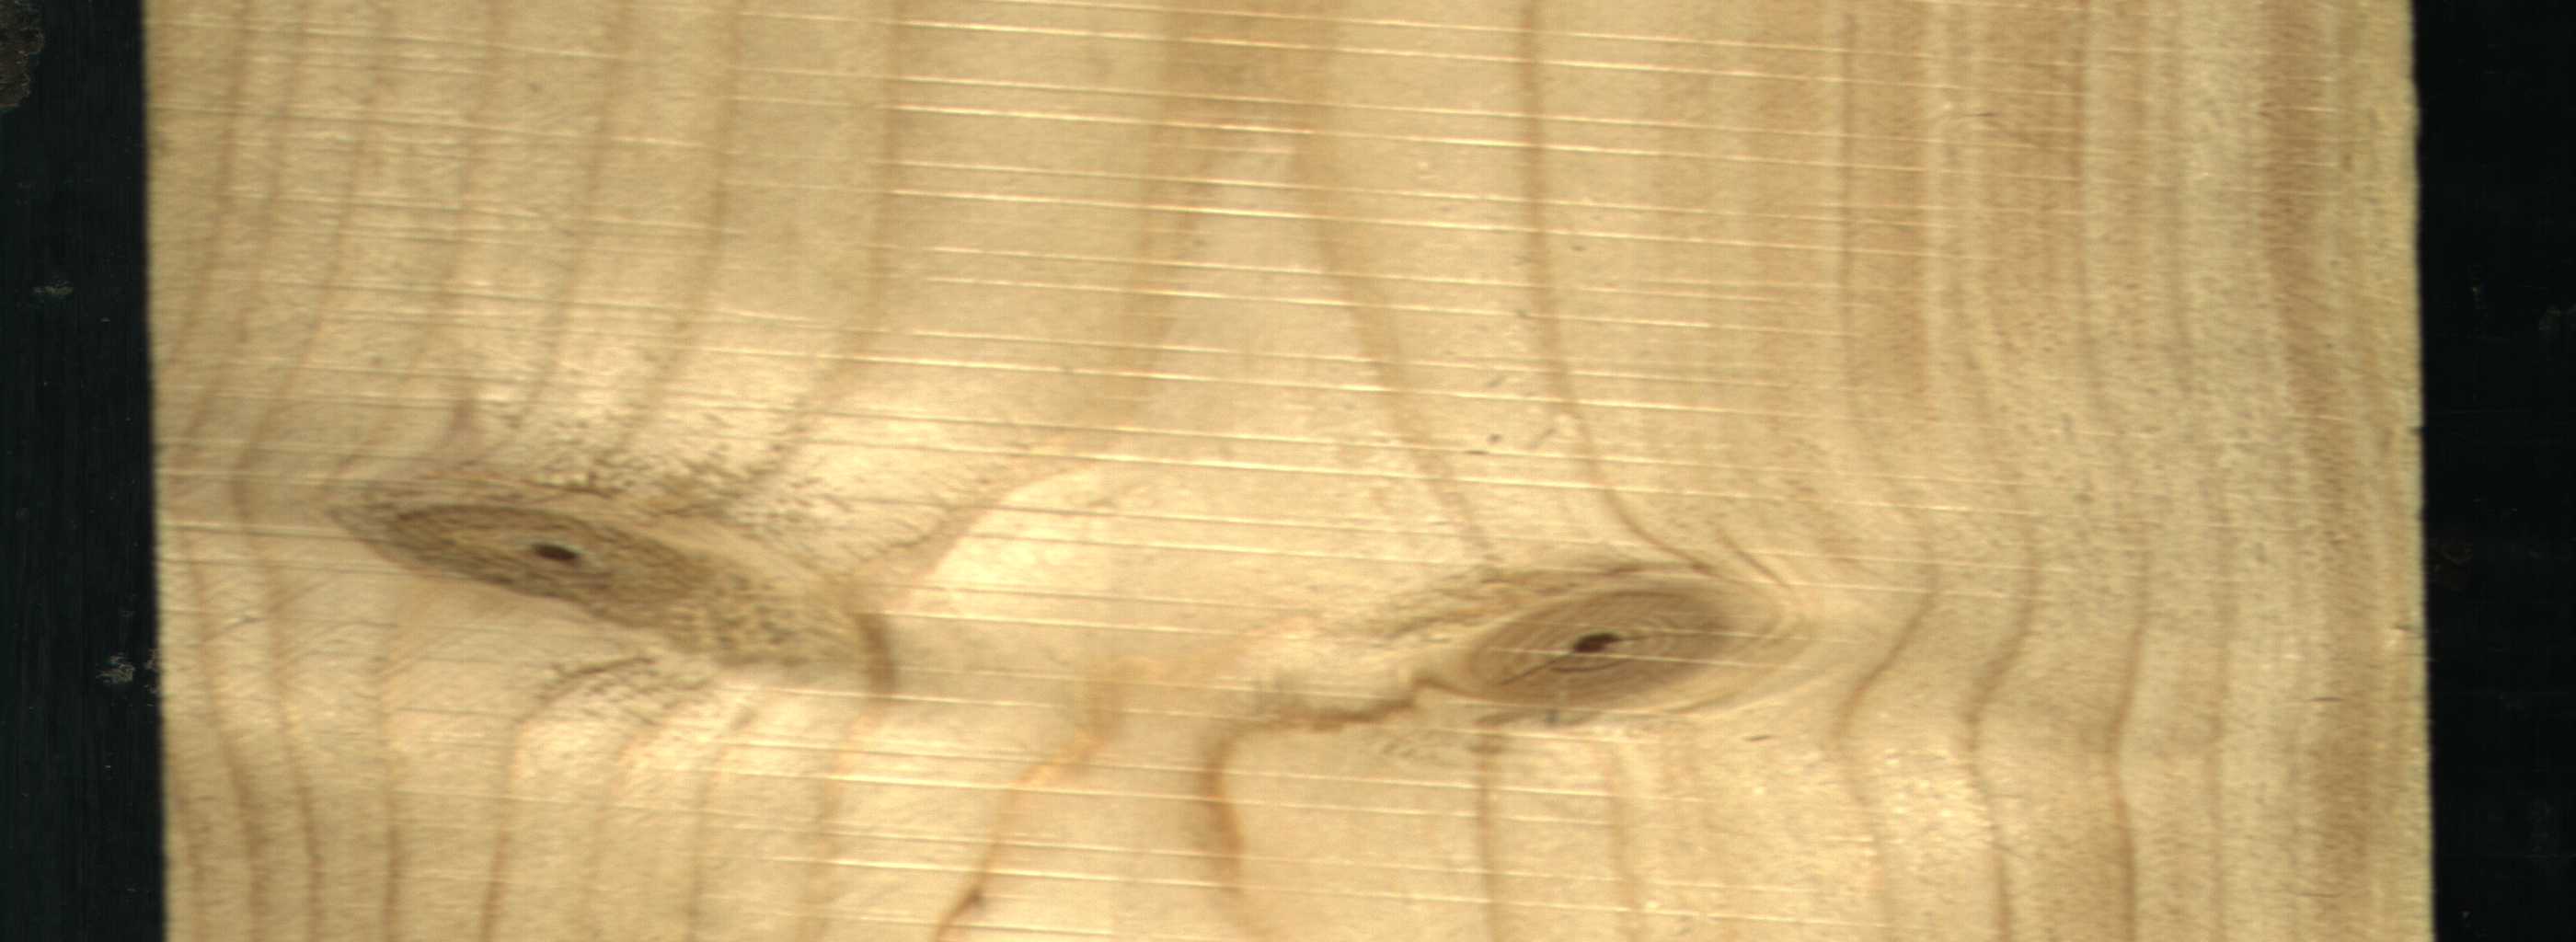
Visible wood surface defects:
Live_Knot
Live_Knot